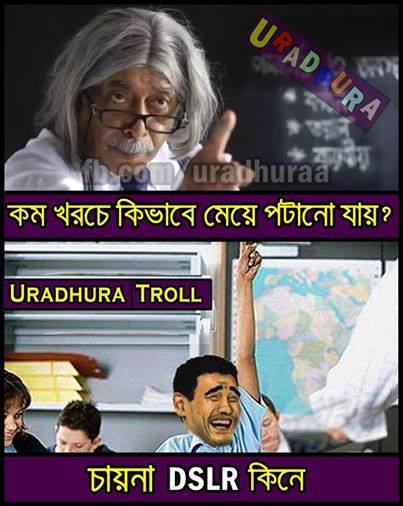
Caption: কম খরচে কিভাবে মেয়ে পটানো যায়? চায়না DSLR কিনে
Label: non-hate